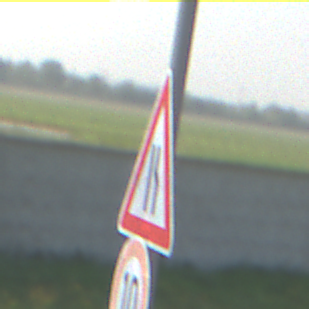
Verkehrszeichen: EinseitigVerengteFahrbahnRechts
Zusatzzeichen unten: Geschwindigkeit10
Umgebung: Outdoor, Special
Tageszeit: MorningAfternoon
Wetter: Clear
Licht: Natural
Jahreszeit: NotSpecified
Kontrast: HighContrast